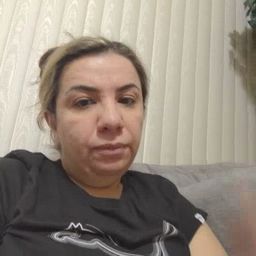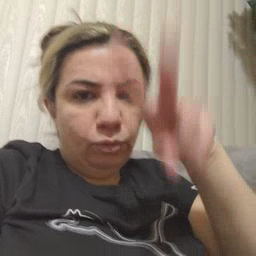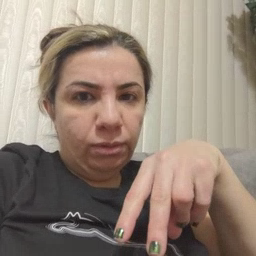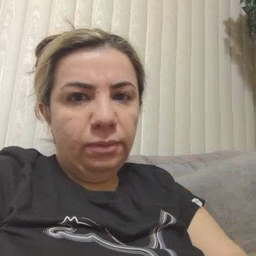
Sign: read